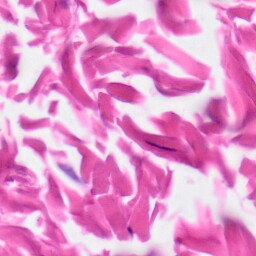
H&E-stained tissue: Skin